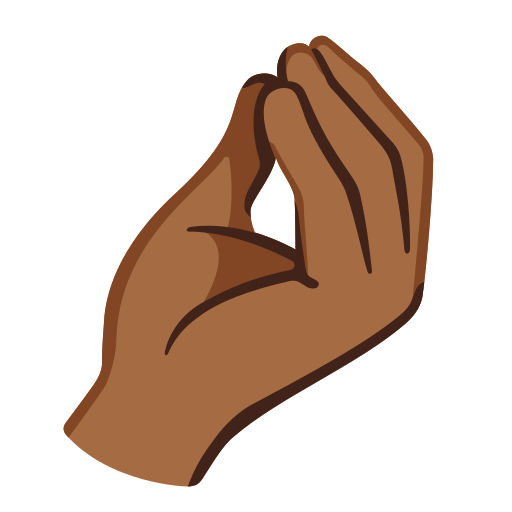
Emoji: 🤌🏾